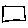
Label: square